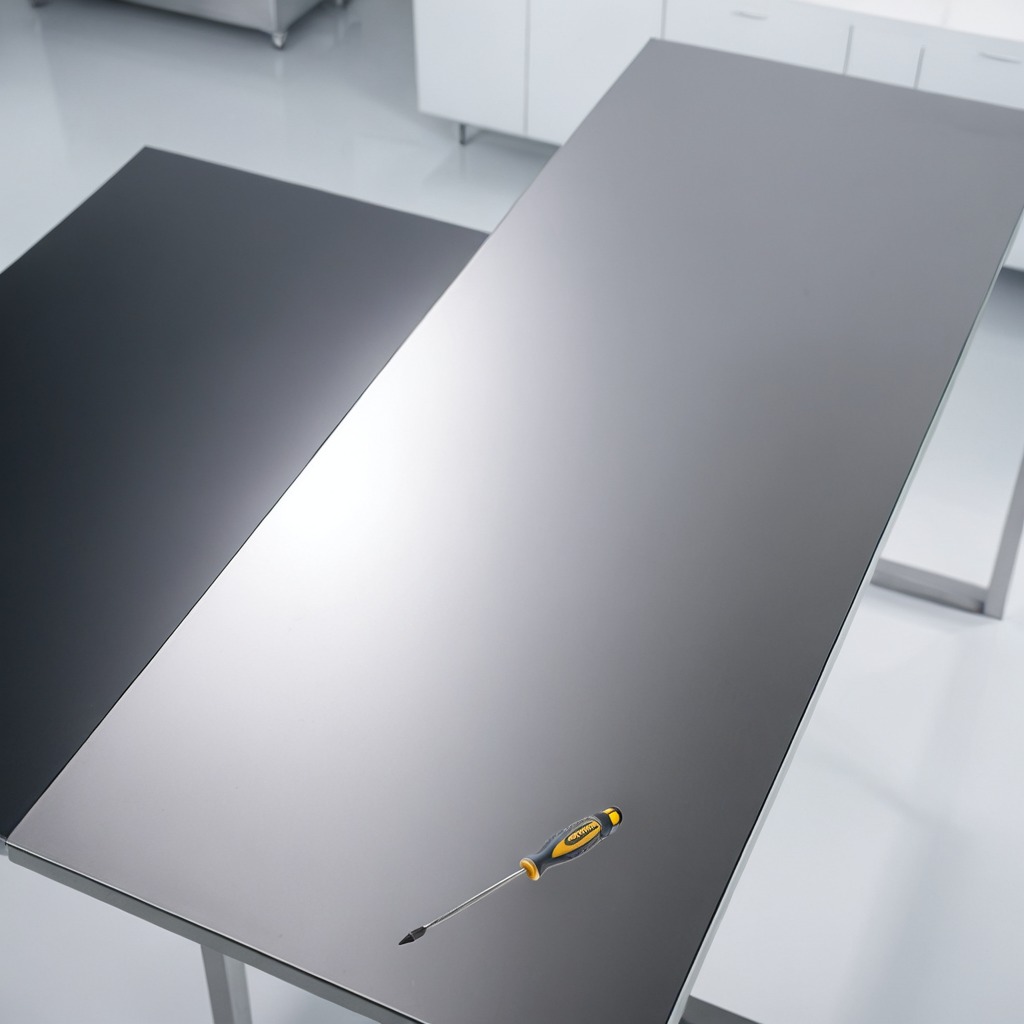
A screwdriver is lying on the stainless steel table.